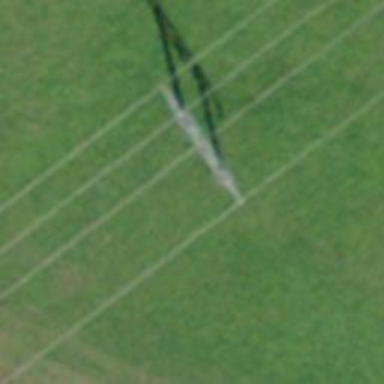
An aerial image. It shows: H-frame designed tower for power lines.